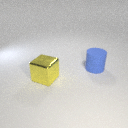
large yellow metal cube to the left of large blue rubber cylinder